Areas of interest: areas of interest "Basketball Arena"
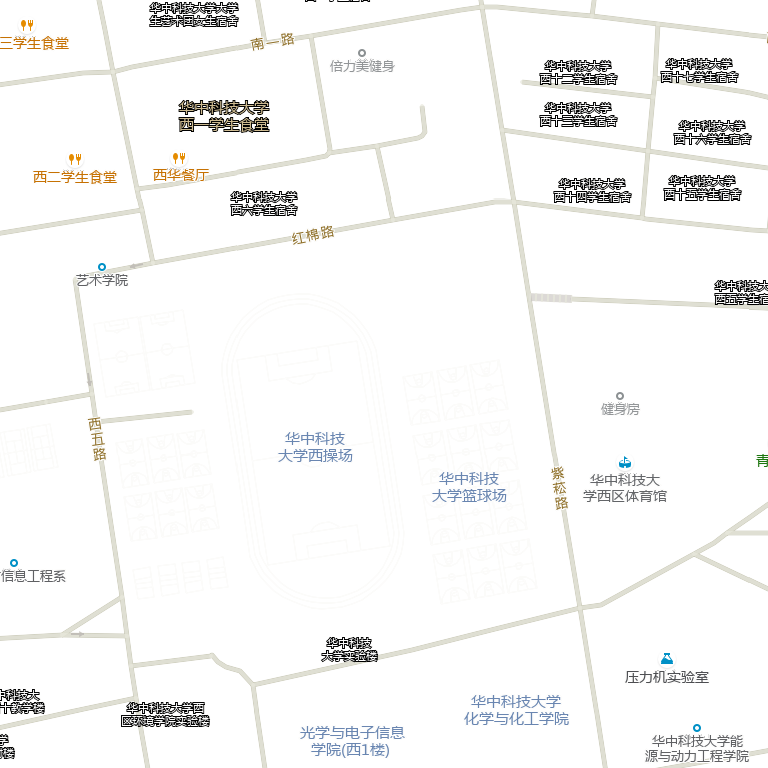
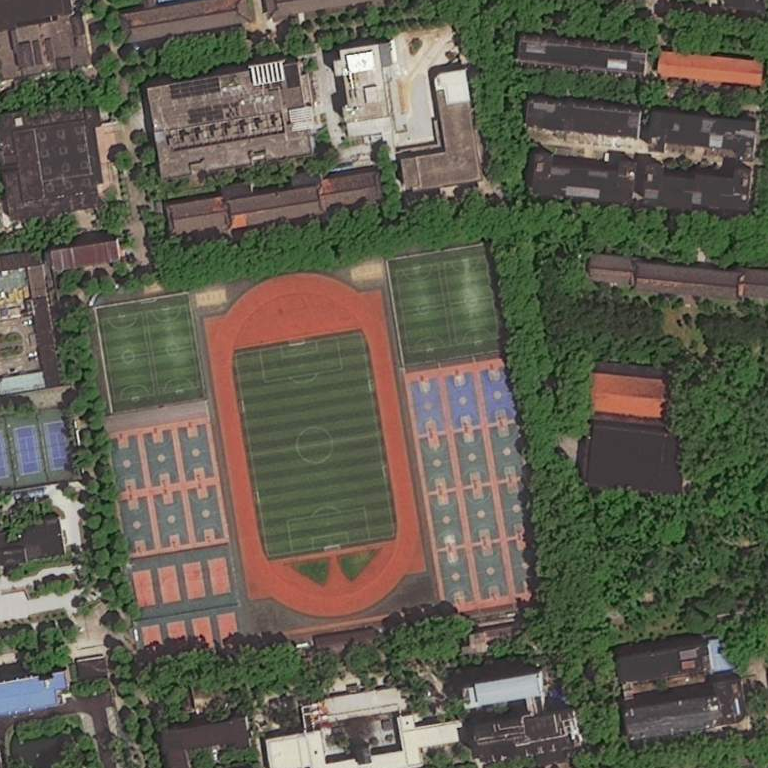